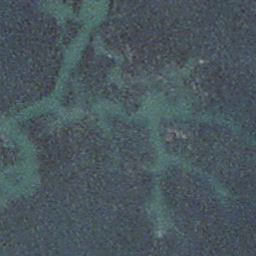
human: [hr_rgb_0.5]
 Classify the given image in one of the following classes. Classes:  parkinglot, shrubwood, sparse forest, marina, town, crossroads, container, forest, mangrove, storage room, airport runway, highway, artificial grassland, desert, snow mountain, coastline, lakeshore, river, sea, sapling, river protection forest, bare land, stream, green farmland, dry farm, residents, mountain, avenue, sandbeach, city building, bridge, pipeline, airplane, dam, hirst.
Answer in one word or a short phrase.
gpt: stream